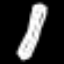
Label: pencil